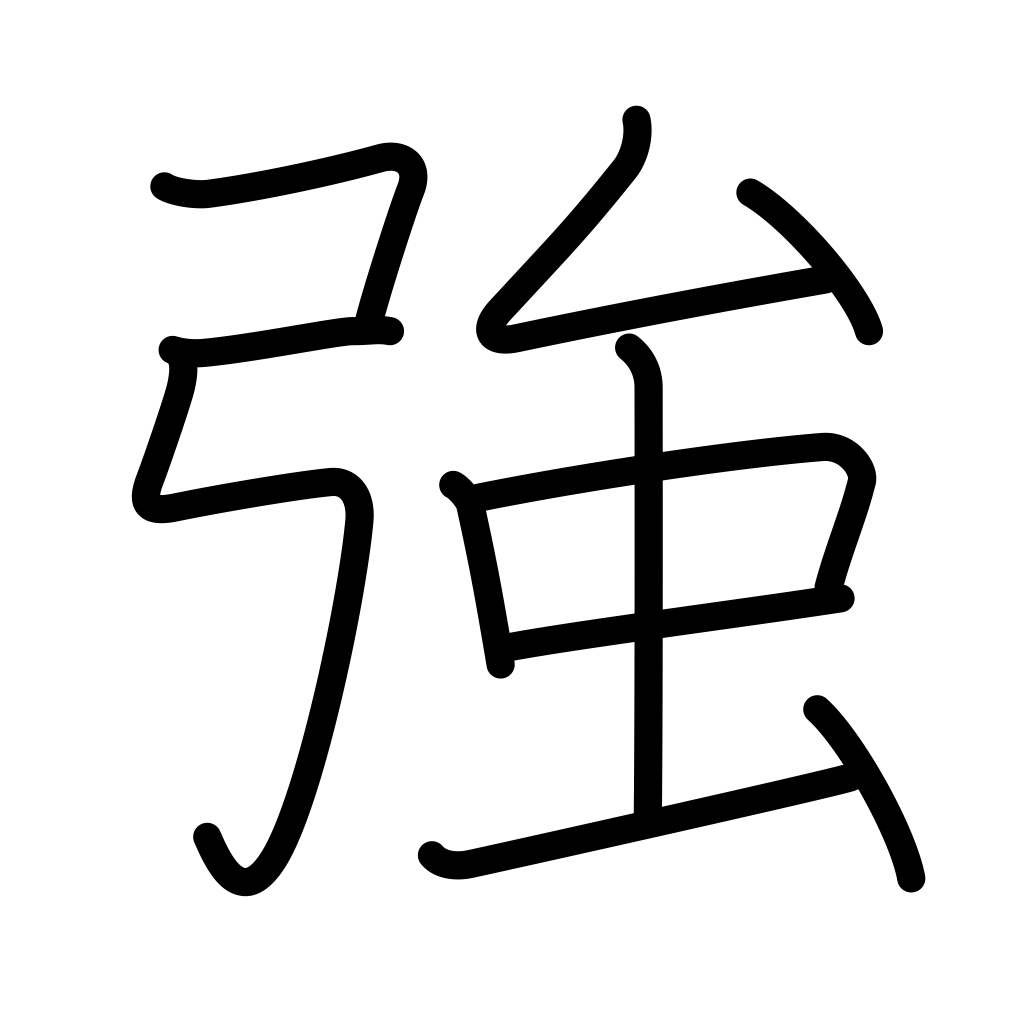
Meaning: strong